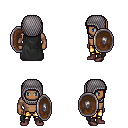
a pixel art fantasy rpg character, male body template, human, dark skin, black cape, gold greaves, white blonde pageboy hairstyle, chain hood, maroon shoes, shield, four views (front, back, left, right), 2x2 character sprite sheet, small pixel art, hard edges, no anti-aliasing